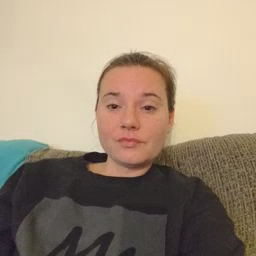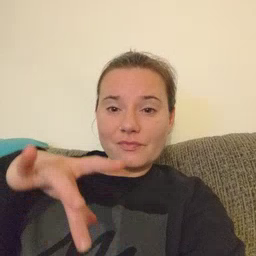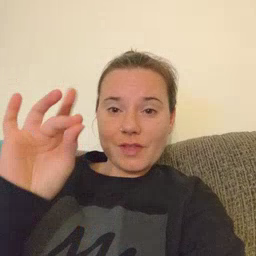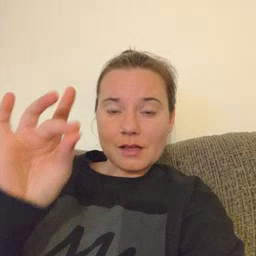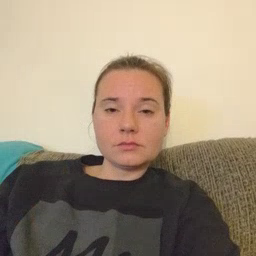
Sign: find